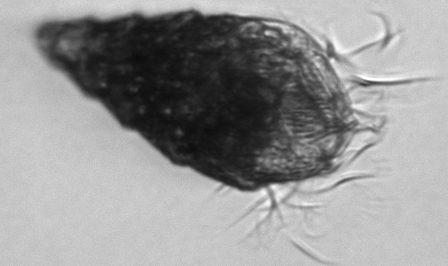
Label: Laboea_strobila